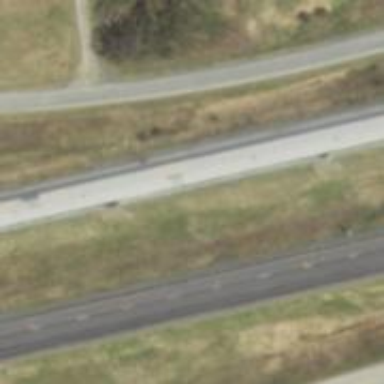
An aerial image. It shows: Asphalt motorway.